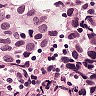
Metastatic tissue present: yes